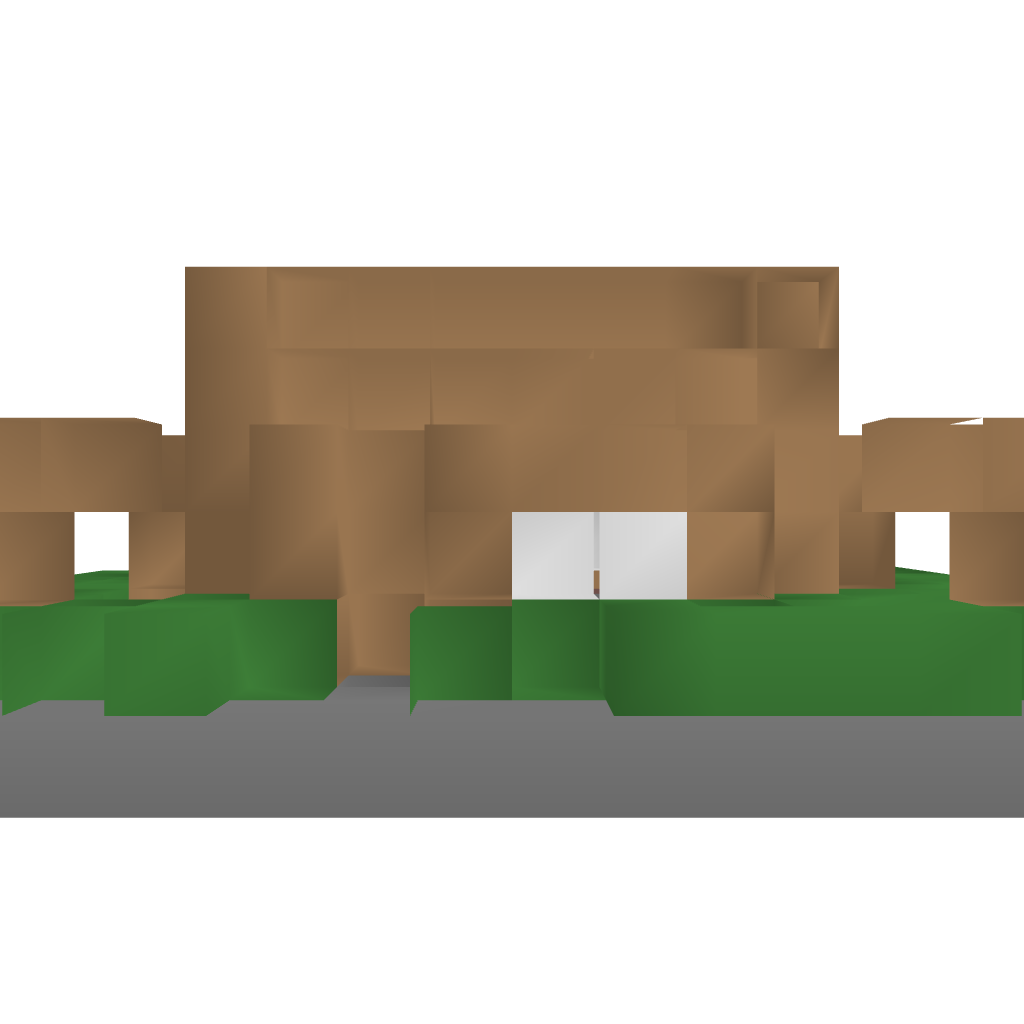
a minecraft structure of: Basic Cottage bad low quality